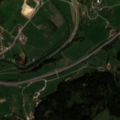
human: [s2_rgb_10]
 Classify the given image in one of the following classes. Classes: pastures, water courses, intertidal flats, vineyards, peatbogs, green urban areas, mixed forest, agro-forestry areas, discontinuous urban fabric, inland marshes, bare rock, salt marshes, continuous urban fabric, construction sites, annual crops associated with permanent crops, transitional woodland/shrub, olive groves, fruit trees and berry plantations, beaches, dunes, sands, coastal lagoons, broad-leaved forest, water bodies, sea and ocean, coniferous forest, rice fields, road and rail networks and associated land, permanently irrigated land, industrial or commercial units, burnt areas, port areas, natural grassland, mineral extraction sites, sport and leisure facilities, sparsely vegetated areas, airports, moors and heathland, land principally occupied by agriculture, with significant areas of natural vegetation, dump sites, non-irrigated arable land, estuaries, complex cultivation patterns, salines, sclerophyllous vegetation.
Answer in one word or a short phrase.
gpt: discontinuous urban fabric, pastures, coniferous forest